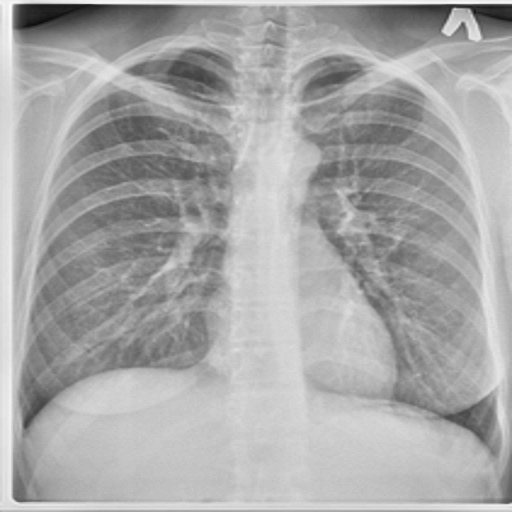
Finding: TUBERCULOSIS